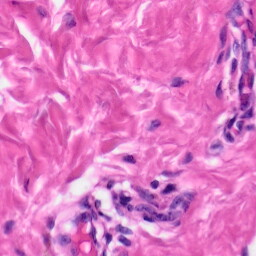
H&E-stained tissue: Skin